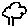
Label: tree